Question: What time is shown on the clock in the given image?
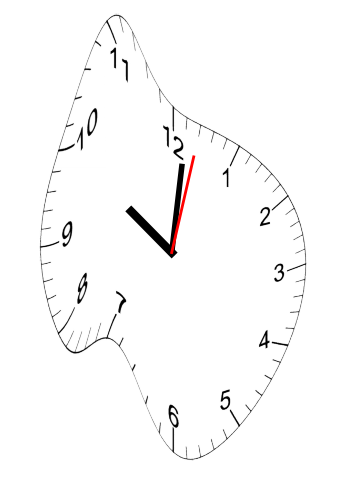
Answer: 10:01:02